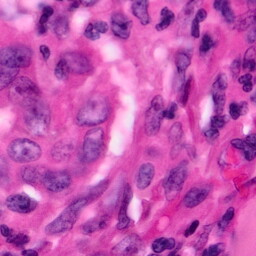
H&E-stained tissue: Pancreatic